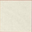
Piece: xx